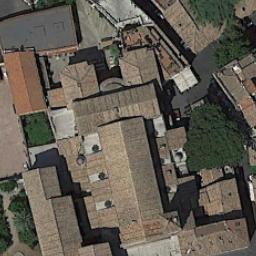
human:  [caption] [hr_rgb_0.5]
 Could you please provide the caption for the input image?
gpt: The church is surrounded by some buildings and trees .

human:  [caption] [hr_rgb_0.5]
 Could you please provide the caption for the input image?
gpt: This is a church with roofs jutting out from the middle .

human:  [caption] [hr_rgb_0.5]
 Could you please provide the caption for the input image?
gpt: A church with a yellow roof  There are several trees and many buildings next to the church .

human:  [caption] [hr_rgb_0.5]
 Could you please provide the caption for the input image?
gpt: The church with some brown sloping roofs and some trees are next to it .

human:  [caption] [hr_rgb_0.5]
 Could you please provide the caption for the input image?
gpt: There are a lot of trees near the church .